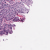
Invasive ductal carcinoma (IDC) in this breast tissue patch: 1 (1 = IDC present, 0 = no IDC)